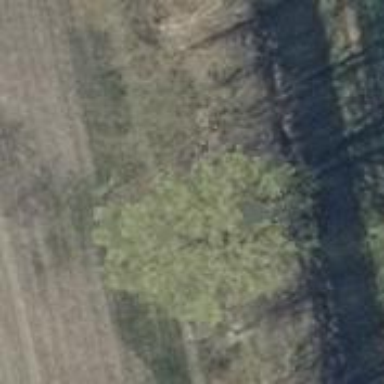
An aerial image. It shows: Row of deciduous broadleaved trees.